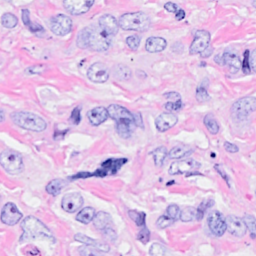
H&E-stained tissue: Breast